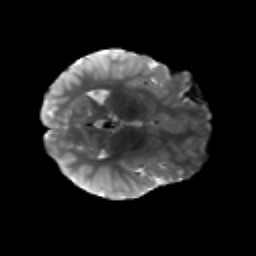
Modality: T2w
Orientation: axial
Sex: male
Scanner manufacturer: siemens
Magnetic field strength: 3 T
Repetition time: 5 s
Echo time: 0.071 s